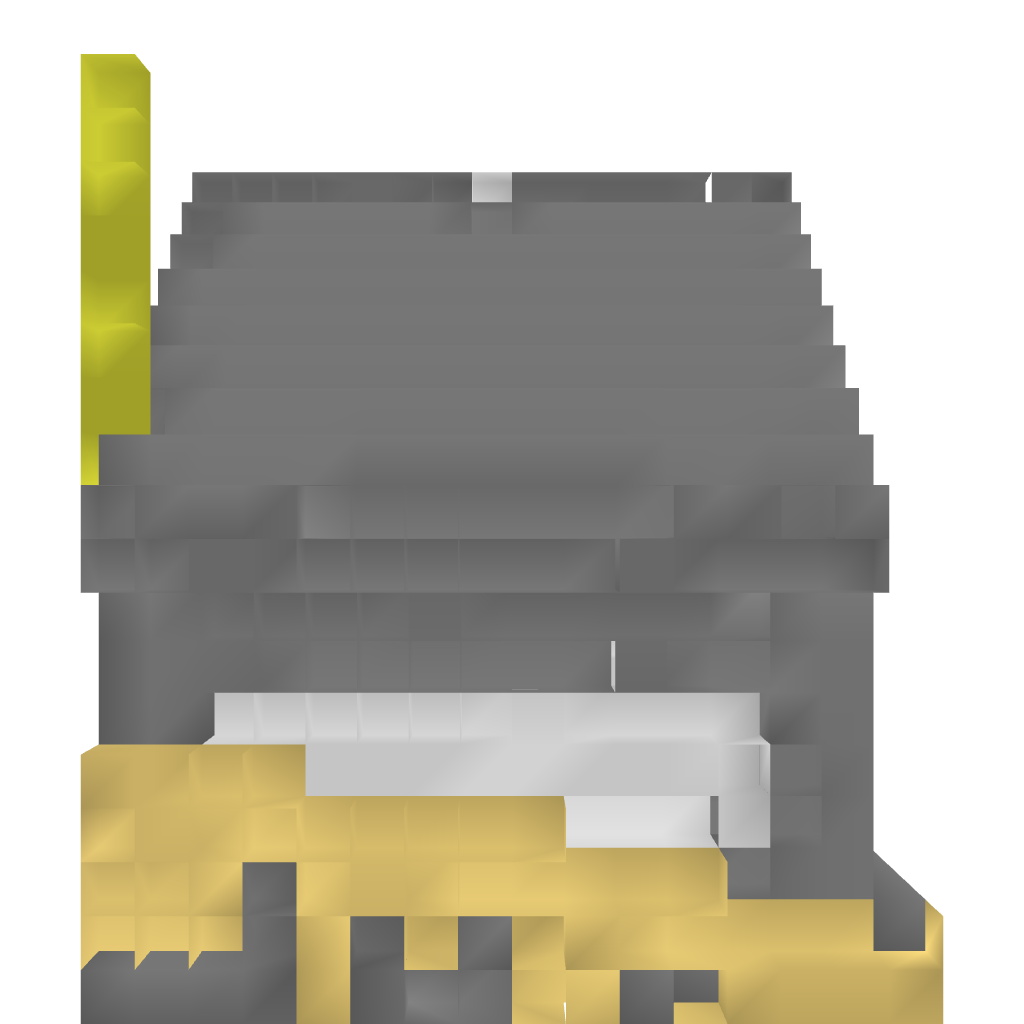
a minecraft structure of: Home Fires bad low quality